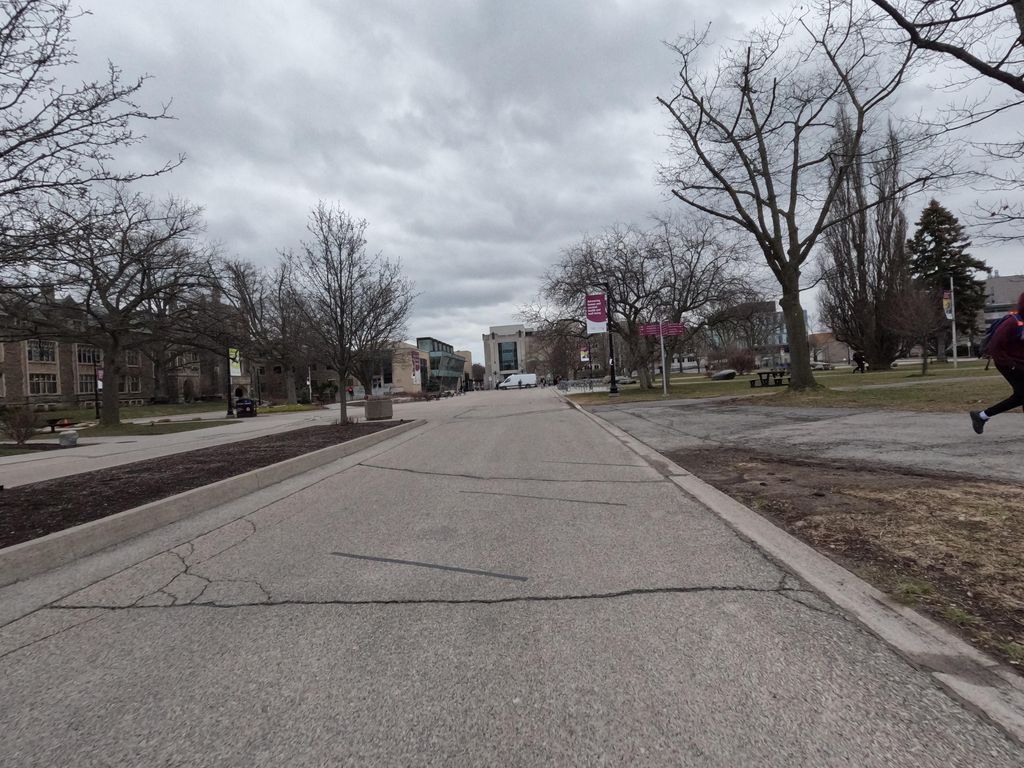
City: hamilton